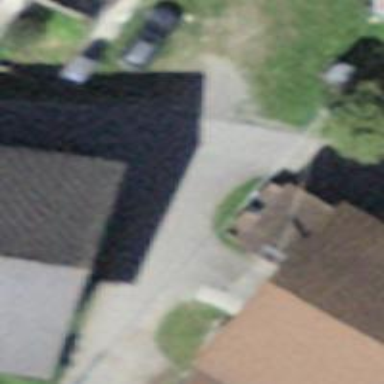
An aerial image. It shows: Smoothly paved residential road.